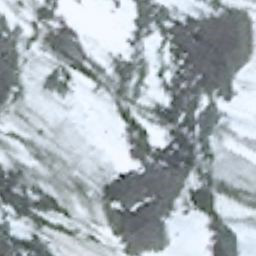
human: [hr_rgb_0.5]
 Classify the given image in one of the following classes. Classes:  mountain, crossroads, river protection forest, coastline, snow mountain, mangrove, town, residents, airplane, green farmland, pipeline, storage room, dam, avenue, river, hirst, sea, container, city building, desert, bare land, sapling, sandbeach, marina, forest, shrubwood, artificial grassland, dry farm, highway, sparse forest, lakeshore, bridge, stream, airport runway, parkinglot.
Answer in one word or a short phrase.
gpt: snow mountain